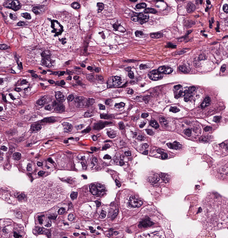
Tumor epithelial tissue: yes
Tumor-associated stroma tissue: yes
Normal tissue: no